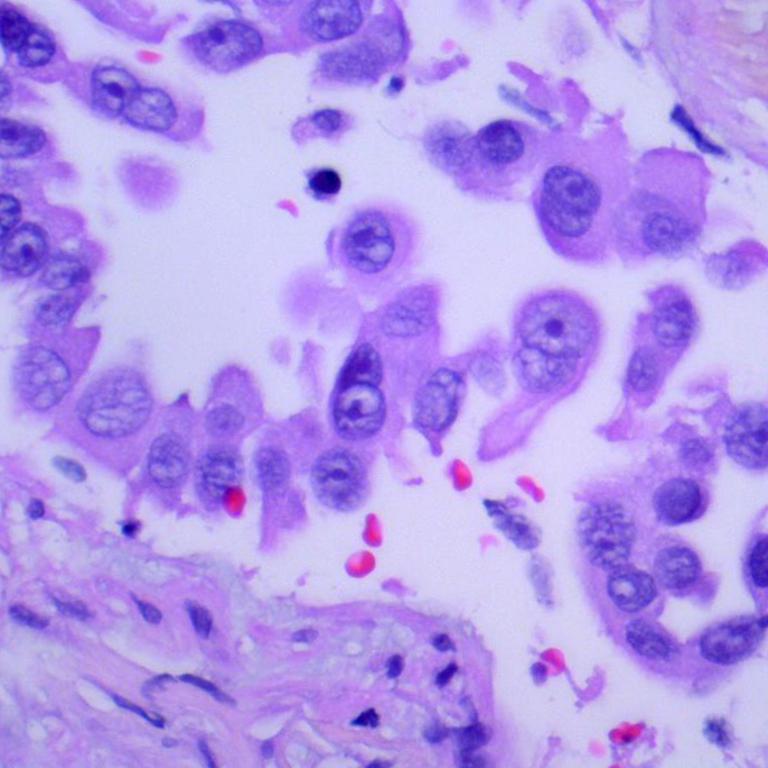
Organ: lung
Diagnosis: adenocarcinomas